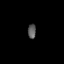
Tissue: prostate
Cell type: B cells
Senescence score: 0.7287
Nuclear area (px): 114
Mean DAPI intensity: 91.175